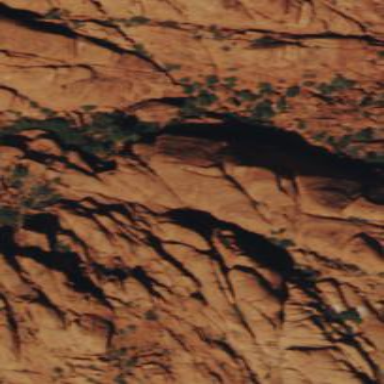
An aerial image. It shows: Red cliff in the natural landscape.